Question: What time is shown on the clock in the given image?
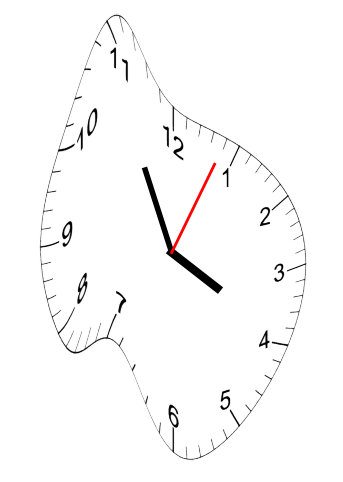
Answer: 03:55:04